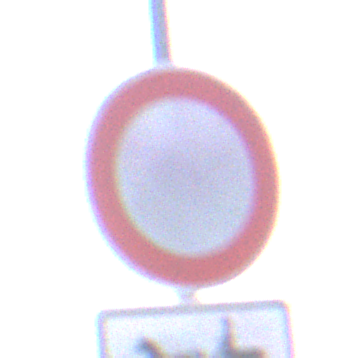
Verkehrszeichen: VerbotFahrzeugeAllerArt
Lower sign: MehrspurigeFahrzeugeFrei9
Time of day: MorningAfternoon
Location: Outdoor (RoadRail)
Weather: PartlyCloudy
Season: NotSpecified
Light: Natural